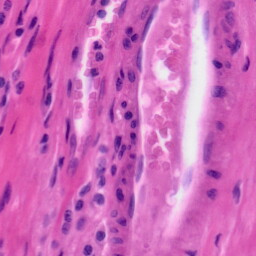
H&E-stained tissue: Tonsil